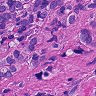
Metastatic tissue present: yes